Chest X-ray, AP view. Patient: 11 years old, sex F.
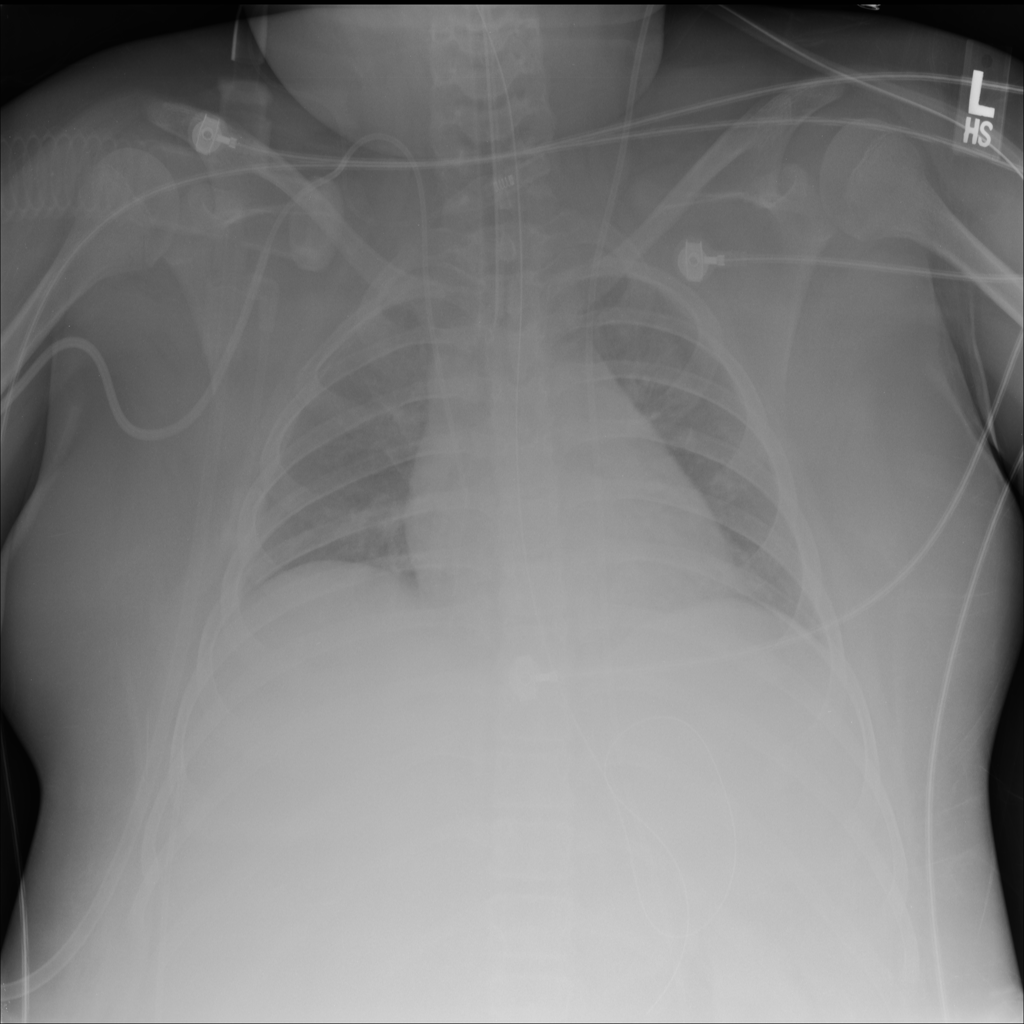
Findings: No Finding